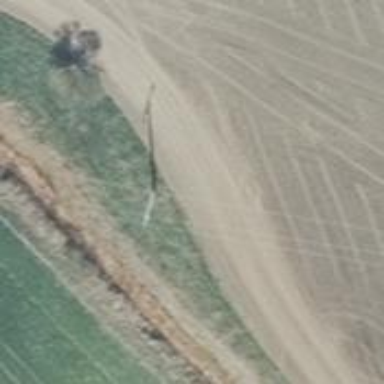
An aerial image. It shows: Grey lattice structure power pole.